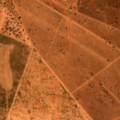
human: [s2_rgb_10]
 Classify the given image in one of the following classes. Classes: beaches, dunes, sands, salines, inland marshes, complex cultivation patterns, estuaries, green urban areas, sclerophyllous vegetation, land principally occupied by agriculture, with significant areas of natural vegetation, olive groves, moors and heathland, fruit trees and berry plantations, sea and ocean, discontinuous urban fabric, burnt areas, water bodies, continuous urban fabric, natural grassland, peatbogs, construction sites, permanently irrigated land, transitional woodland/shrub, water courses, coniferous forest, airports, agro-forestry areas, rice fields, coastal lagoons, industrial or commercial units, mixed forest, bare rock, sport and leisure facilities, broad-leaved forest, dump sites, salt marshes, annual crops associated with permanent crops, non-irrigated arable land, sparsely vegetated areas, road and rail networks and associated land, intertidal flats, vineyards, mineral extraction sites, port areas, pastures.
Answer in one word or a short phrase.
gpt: non-irrigated arable land, agro-forestry areas, transitional woodland/shrub